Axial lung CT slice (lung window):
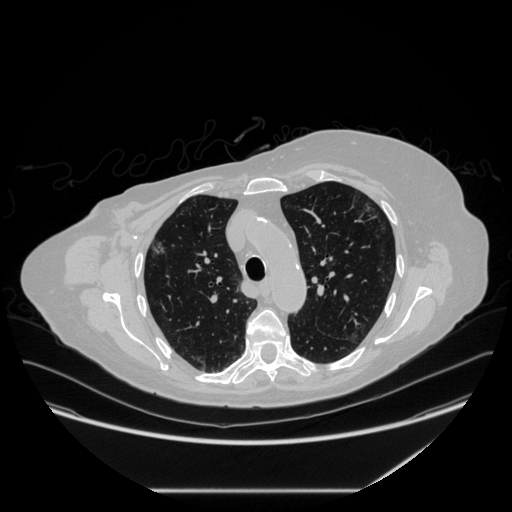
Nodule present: no